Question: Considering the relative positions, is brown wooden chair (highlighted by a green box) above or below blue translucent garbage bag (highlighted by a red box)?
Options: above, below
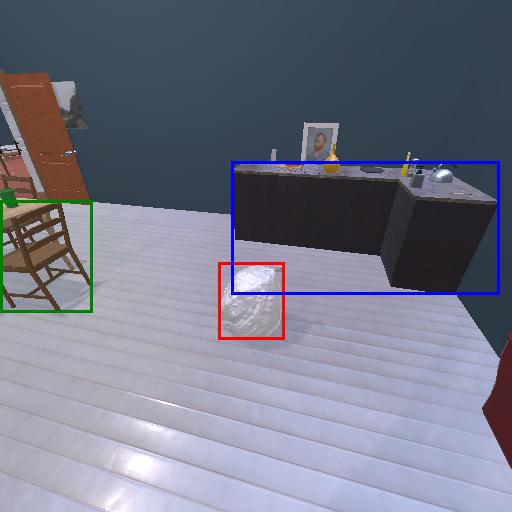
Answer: above